Question: I have a shape that consists of 4 polygons: 2 non-holes and 2 holes. This is only an example. In reality there can be a shape that consists of 50 polygons, of which 20 are non-holes and 30 are holes. In SVG path this like polygon can be represented easily by combining moveto:s and lineto:s. Every sub-polygon (hole or non-hole) in path string starts with moveto-command and ends with z (end) command and non-holes have winding order CW and holes CCW. Very easy and intuitive.
The shape in SVG is represented this way (<URL>:
When I try to follow the same logic in three.js, I run into problems. Below is an image of this:

The three.js doesn't seem to understand what moveto means. It should make "pen up" and draw nothing between previous point and point of moveto command. But the "pen doesnt go up" and the shape breaks.
The code portion is this (don't confuse of variable names, they are from other example):
'function(){}'
<URL>
What I'm doing wrong in my code or is there bug in three.js?
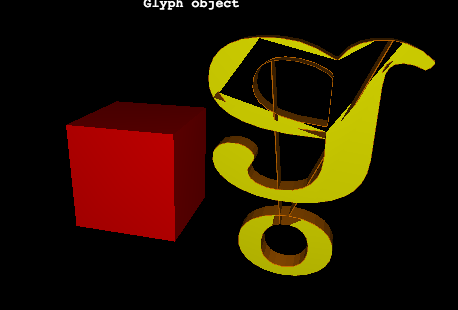
Answer: You can't have a 'moveTo' in the middle of a shape definition. You have to have two separate shapes. You can do something like this:
'''
var object = new THREE.Object3D();
var shape1 = new THREE.Shape();
var shape2 = new THREE.Shape();
var hole1 = new THREE.Path();
var hole2 = new THREE.Path();
shape1.holes.push( hole1 );
shape2.holes.push( hole2 );
. . .
object.add( mesh1 );
object.add( mesh2 );
scene.add( object );
'''
Fiddle: <URL>
three.js r.58
P.S. Friendly tip: In the future, it would be a good idea to make it easy for people to help you -- edit your variable names and remove unrelated code from your example.